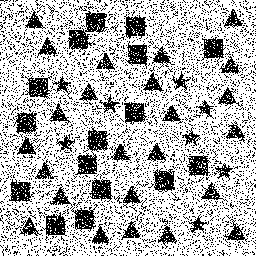
Squares: 16
Triangles: 24
Stars: 8
Total shapes: 48